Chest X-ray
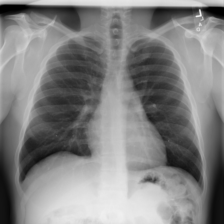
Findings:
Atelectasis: negative
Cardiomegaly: negative
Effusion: negative
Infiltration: negative
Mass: negative
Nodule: negative
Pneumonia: negative
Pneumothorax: negative
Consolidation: negative
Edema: negative
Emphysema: negative
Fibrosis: negative
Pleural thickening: negative
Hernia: negative